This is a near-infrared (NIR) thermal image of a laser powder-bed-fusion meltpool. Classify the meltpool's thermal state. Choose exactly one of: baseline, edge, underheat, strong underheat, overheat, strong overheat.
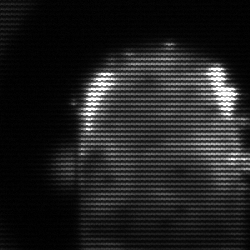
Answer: baseline